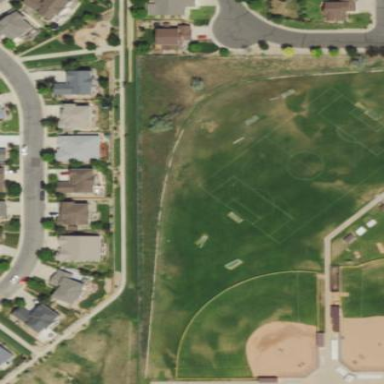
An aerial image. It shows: Soccer pitch designated for leisure and sports activities.